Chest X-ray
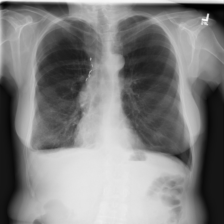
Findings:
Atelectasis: negative
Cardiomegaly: negative
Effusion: positive
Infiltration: negative
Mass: negative
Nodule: negative
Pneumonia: negative
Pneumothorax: negative
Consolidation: positive
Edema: negative
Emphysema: negative
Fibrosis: negative
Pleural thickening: negative
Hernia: negative